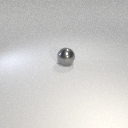
large gray metal sphere